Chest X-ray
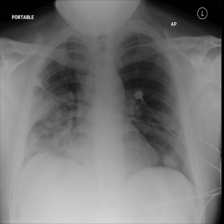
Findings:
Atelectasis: negative
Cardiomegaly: negative
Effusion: negative
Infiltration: positive
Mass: positive
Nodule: negative
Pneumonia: negative
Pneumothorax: negative
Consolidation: negative
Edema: negative
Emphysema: negative
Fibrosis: negative
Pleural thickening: negative
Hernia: negative